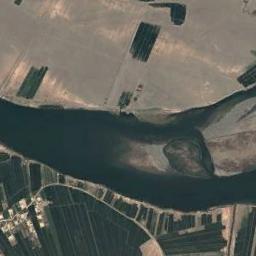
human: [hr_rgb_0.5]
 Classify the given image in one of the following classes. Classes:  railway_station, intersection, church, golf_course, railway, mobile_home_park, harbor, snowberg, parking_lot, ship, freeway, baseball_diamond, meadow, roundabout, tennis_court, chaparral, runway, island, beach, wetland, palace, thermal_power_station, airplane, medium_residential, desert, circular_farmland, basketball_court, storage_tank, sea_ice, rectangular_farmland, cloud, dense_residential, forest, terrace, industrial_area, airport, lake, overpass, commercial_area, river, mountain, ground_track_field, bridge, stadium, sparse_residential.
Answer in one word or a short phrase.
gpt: river